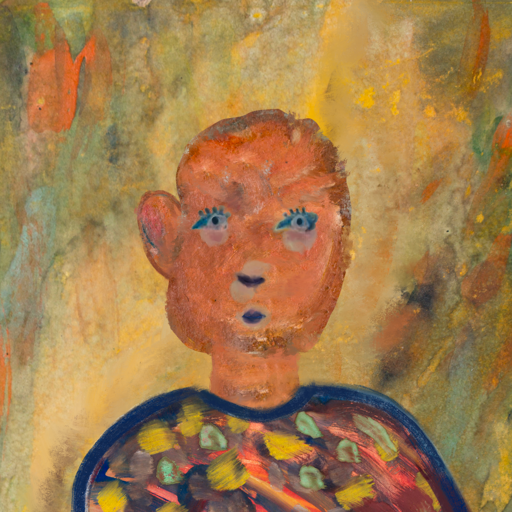
Background: Comrade, Head And Neck Front: Boggyland, Face Front: Hill_Girl, Bust: Mother_And_Son_Mother, Hair Front: Blank, Head Accessory: Blank, Second Necklace: Blank, Necklace: Blank, Baby: Blank